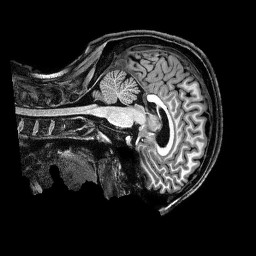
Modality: T1w
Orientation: sagittal
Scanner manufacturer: philips
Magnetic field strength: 3 T
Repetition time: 2.5 s
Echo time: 0.0057 s